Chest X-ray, AP view. Patient: 70 years old, sex M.
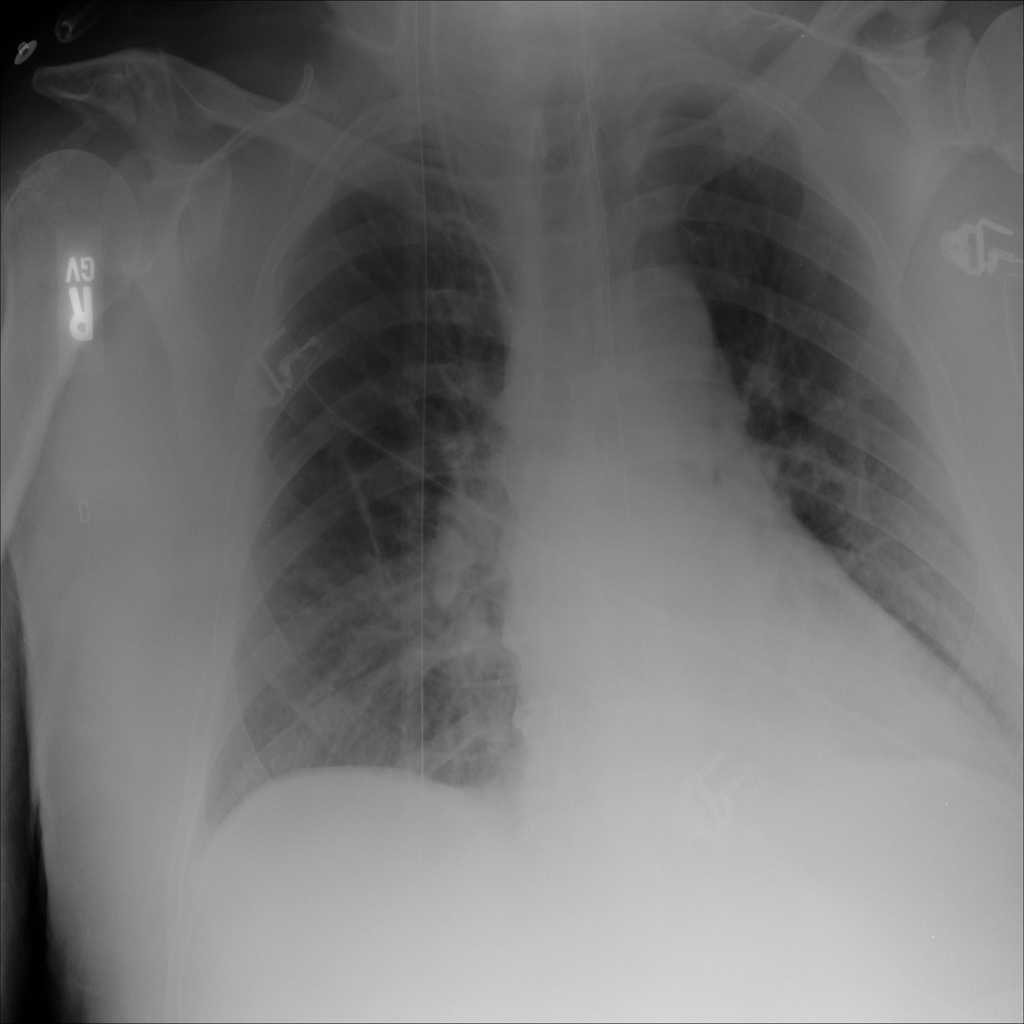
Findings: No Finding